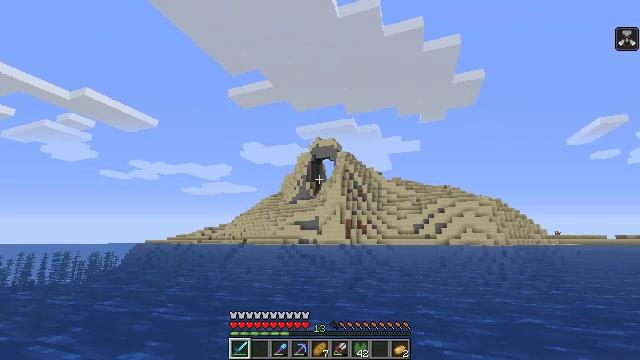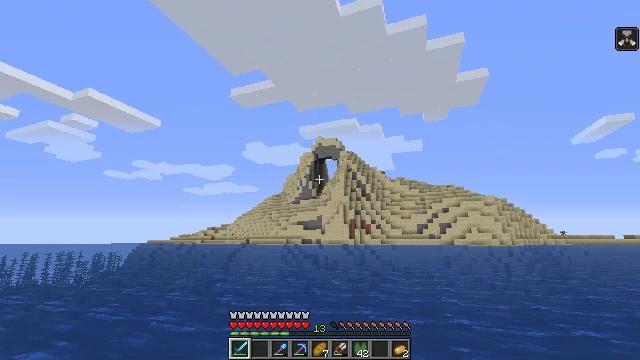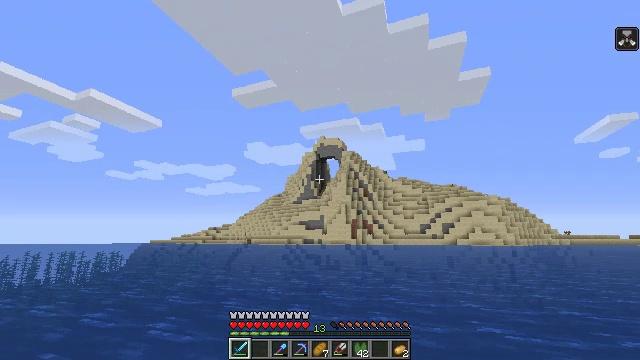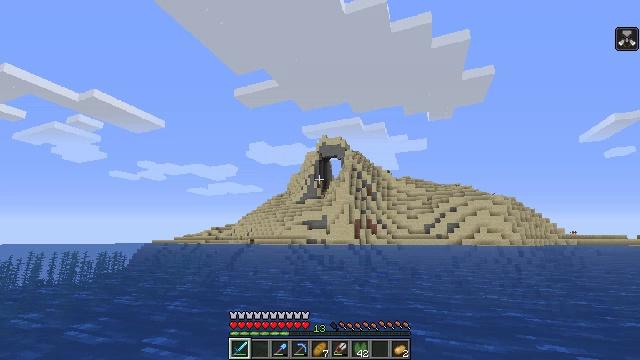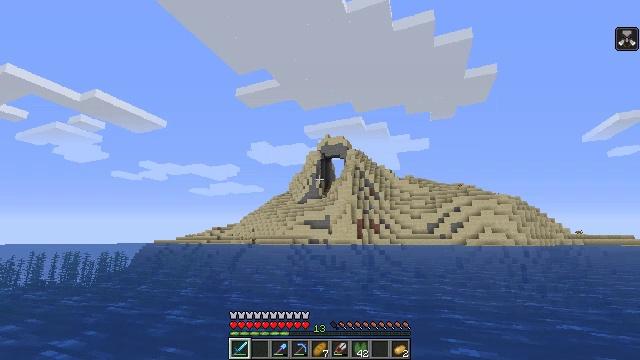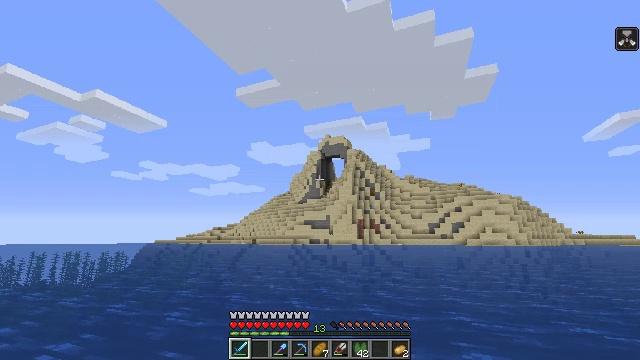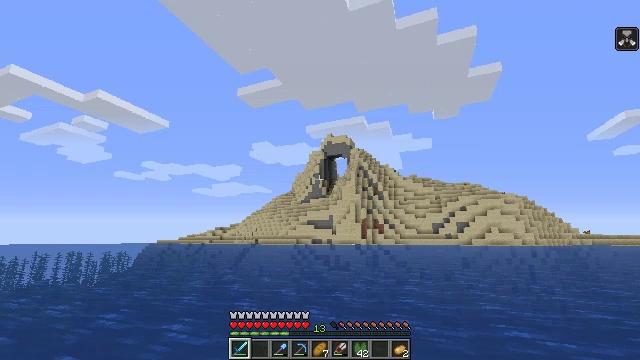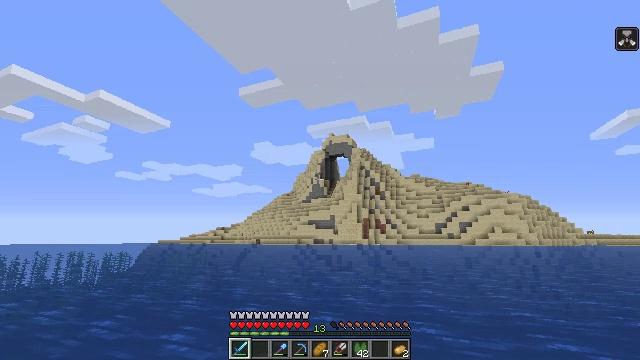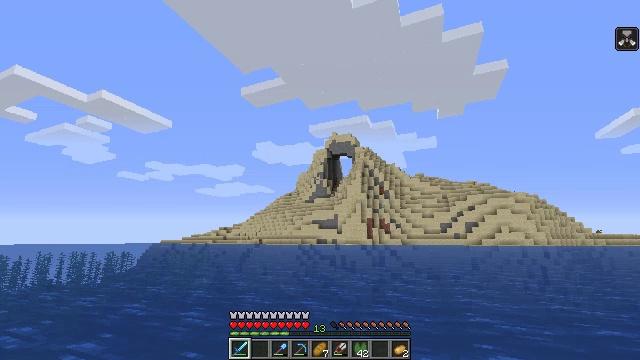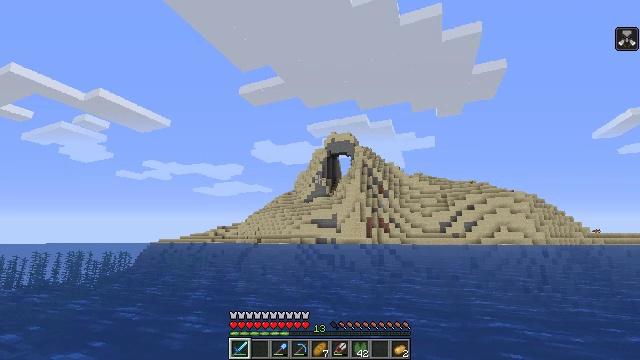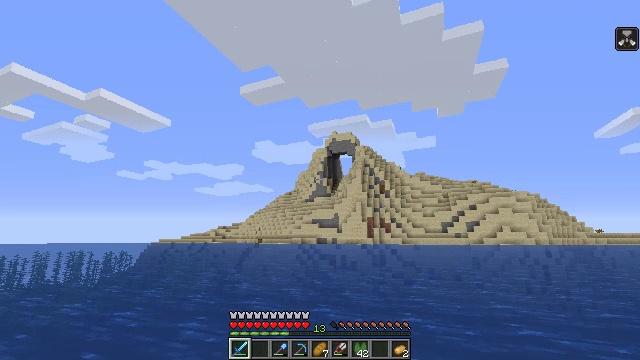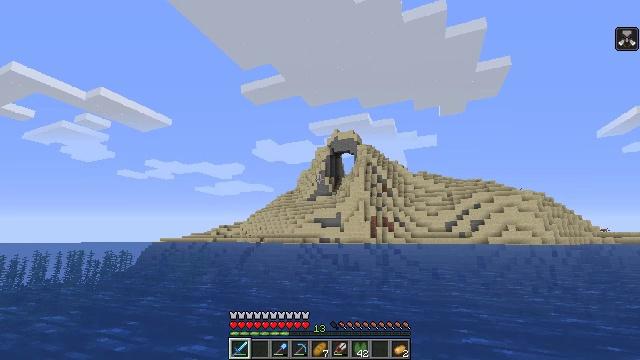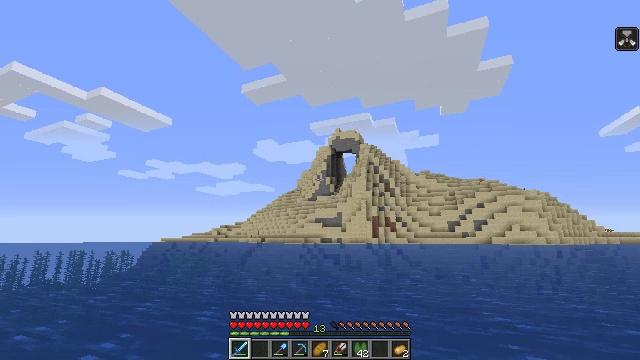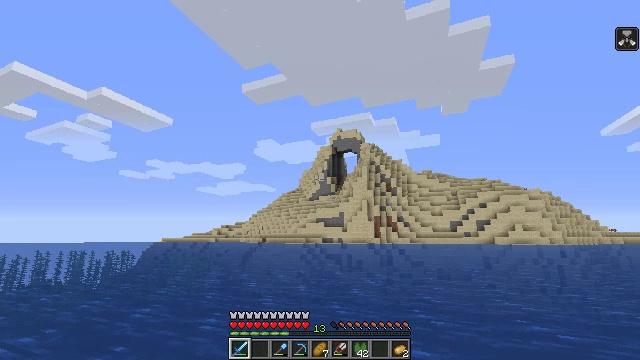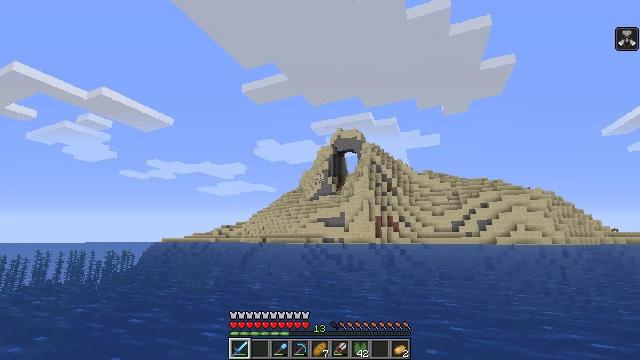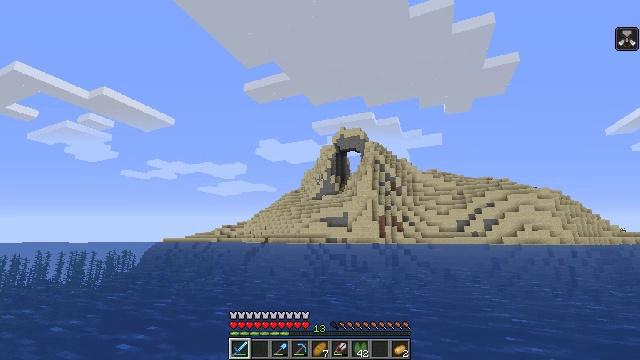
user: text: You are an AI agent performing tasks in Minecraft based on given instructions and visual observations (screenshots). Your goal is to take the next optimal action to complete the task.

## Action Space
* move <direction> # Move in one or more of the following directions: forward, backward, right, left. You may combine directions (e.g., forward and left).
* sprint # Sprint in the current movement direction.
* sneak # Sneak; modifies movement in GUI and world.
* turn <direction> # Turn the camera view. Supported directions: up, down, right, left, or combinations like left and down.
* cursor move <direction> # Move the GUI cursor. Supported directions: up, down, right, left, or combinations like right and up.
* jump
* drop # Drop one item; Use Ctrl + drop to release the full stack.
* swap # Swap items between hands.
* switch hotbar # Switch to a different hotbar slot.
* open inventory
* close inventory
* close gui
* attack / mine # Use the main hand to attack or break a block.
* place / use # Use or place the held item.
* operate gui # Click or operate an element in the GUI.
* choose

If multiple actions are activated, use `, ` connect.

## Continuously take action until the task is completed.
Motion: motion action
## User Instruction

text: Gather materials by mining mossy stone bricks.
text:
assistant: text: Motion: move forward
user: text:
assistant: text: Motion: move forward
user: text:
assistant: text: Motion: move forward
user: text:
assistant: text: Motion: move forward
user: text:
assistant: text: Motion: move forward
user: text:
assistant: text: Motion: move forward
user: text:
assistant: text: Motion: move forward
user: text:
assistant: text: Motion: move forward
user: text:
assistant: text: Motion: move forward
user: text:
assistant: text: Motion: move forward
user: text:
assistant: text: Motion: move forward
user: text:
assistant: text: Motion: move forward
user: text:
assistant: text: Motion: move forward
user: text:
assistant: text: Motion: move forward
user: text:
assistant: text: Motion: move forward
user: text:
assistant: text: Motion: move forward
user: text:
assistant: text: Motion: move forward
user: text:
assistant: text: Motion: move forward, turn right
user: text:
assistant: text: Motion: move forward, turn right and up
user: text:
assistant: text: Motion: move forward, turn right
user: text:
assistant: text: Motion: move forward, turn right
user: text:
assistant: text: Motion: move forward, turn right
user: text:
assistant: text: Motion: move forward, turn right
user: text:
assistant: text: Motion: move forward and move left
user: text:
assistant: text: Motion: move forward and move left, turn right
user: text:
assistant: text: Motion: move forward and move left
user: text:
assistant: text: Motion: move forward
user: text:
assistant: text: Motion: move forward
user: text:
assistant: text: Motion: move forward
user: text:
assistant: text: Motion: move forward